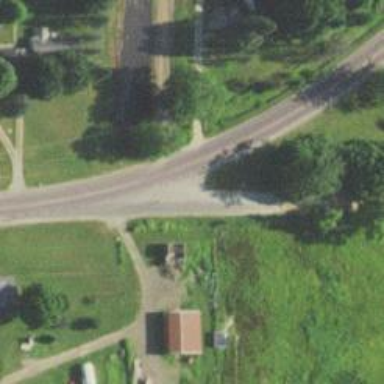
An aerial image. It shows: Stop road.